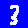
Digit: 3